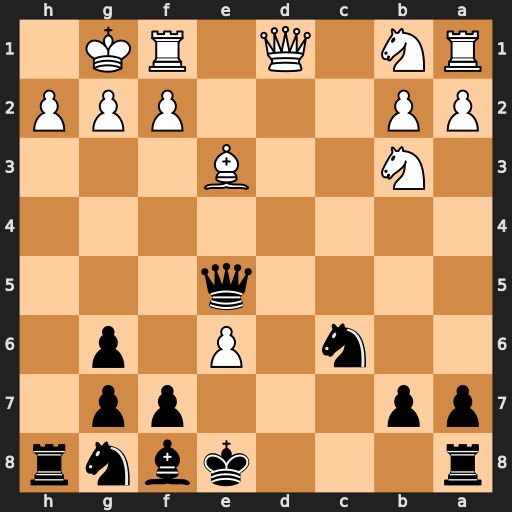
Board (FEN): r3kbnr/pp3pp1/2n1P1p1/4q3/8/1N2B3/PP3PPP/RN1Q1RK1
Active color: b
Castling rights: kq
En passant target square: -
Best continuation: Qxh2#